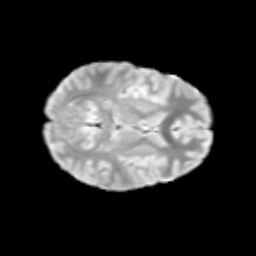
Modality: T2w
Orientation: axial
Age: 13
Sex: female
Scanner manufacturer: siemens
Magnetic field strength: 3 T
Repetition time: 3.8 s
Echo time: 0.07 s